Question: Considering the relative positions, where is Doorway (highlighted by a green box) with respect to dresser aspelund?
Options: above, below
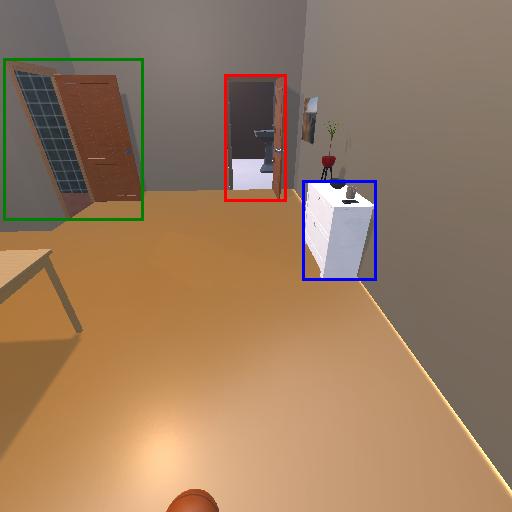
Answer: above